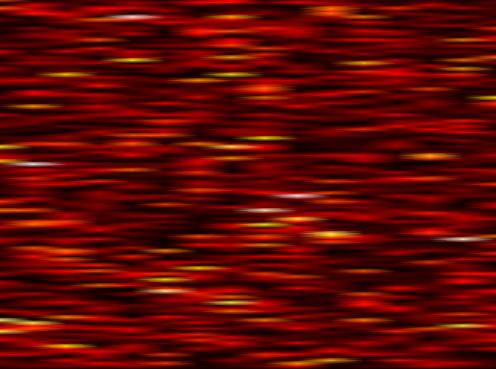
Label: FOFDM